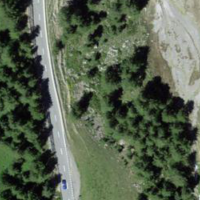
EUNIS habitat code: 31
Species observed at this site:
Aster alpinus